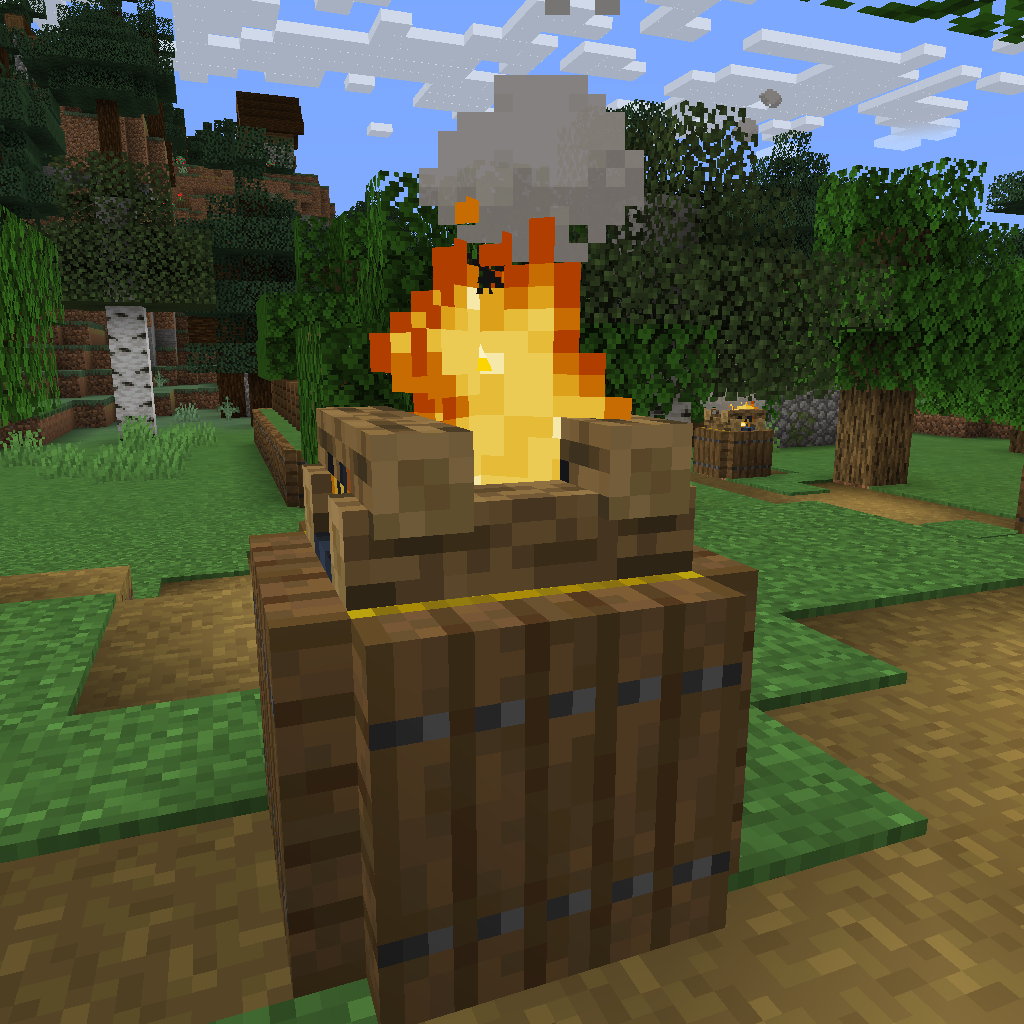
village campfire